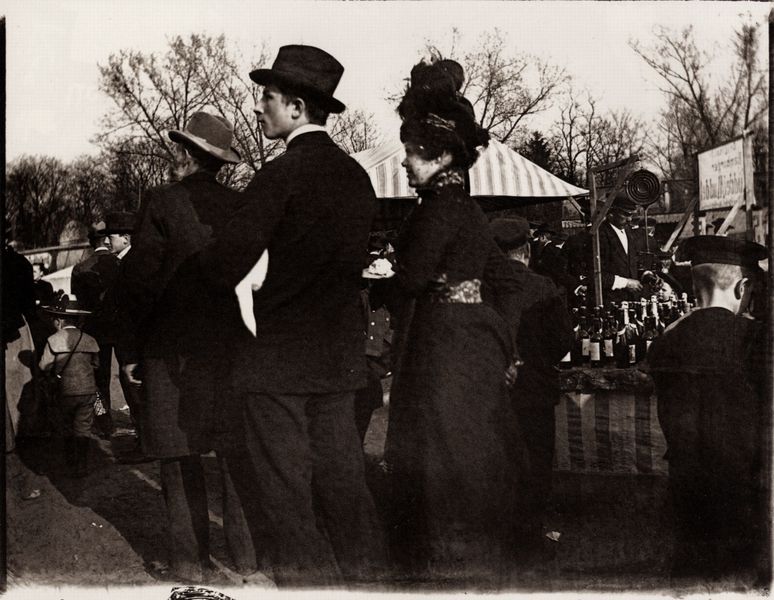
Titel: Rummel, Festtags-Publikum
Künstler: Heinrich Zille
Schlagwörter: baum, blätter, dunkel, gruppe, himmel, laub, mann, schatten, weiß, bäume, frauen, menschen, äste, frau, frisur, grau, hell, holz, hut, hüte, kleid, kleider, licht, männer, profil, rücken, schwarz, tisch, blick, dach, dame, gürtel, park, rasen, tuch, zaun, fest, herren, rock, versammlung, zylinder, anzug, anzüge, flaschen, hemd, hose, jacke, mütze, profile, blicke, federn, kleidung, kragen, stehen, schauen, zweige, kostüm, mantel, kind, paar, kinder, garten, zuschauer, hosen, kahl, herbst, winter, markt, platz, werbung, vorführung, halstuch, streifen, junge, warten, foto, fotografie, photographie, punkte, schild, theke, schwarzweiß, rennen, zirkus, jahrmarkt, matrose, reklame, stand, verkaufsstand, kopfputz, matrosenanzug, photo, tracht, von hinten, tribünen, fotographie, aufnahme, marktstand, zelt, markise, erwartung, rummel, cul de paris, buden, dult, volksfest, anzeige, flohmarkt, lautsprecher, festplatz, zille, heinrich, bildschärfe, markstand, tücken, weinprobe, trödelmarkt, weinfa, heinrich zille, zylinder+, erkinder